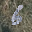
Label: 6